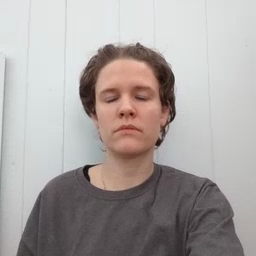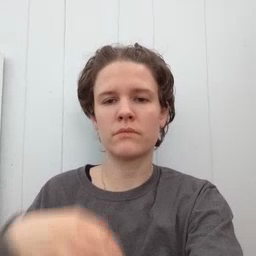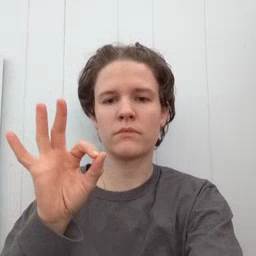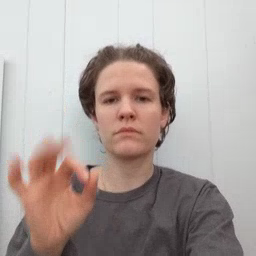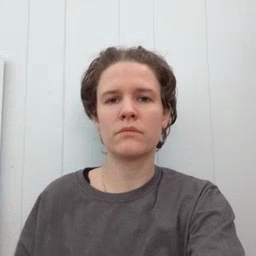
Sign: find